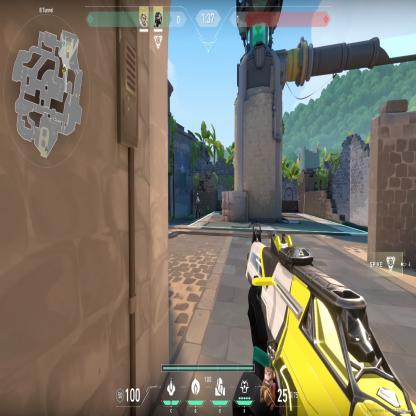
Label: teammate